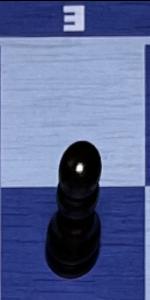
Label: Pawn_Black